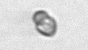
Label: Heterocapsa_rotundata